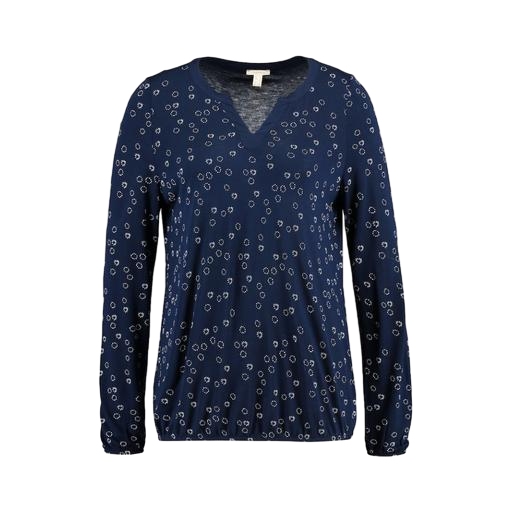
blue plus size printed t-shirt only macy, blue printed sleep top, blue plus size medallion-print t-shirt only macy, white background